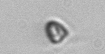
Label: Pyramimonas